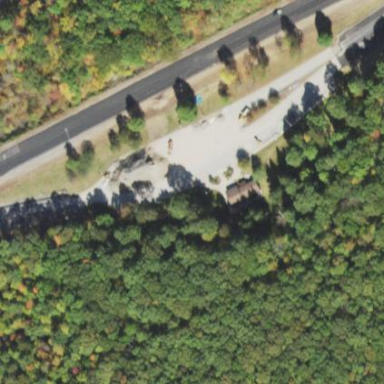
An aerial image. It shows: Rest area along the road.